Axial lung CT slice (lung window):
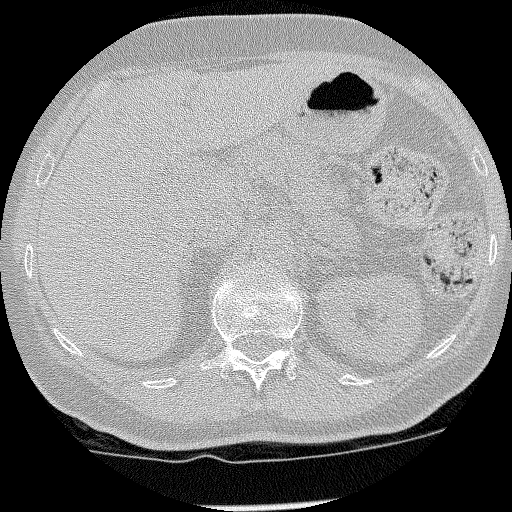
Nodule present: no